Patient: sex F, age 65
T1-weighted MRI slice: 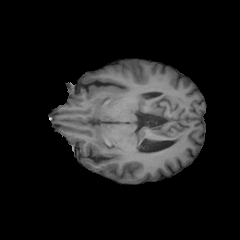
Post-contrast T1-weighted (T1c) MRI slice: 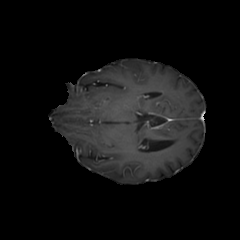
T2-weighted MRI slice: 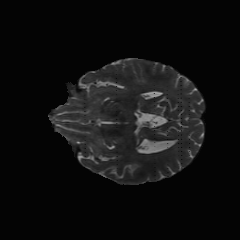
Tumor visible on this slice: no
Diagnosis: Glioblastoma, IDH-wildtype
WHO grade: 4